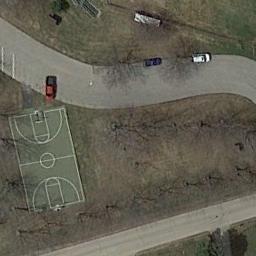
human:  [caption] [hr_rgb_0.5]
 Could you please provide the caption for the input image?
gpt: A basketball court on the lawn and two roads beside .

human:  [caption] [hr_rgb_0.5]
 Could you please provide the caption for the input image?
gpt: The basketball court on the land is next to the curve road,With some trees nearby .

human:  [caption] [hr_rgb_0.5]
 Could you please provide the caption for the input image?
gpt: There are two basketball courts on the playground .

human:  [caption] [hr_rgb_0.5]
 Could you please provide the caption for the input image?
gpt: There is a basketball court on the open place between two roads .

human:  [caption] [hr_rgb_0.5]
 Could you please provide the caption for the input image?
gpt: Three cars are on the road next to the basketball court .